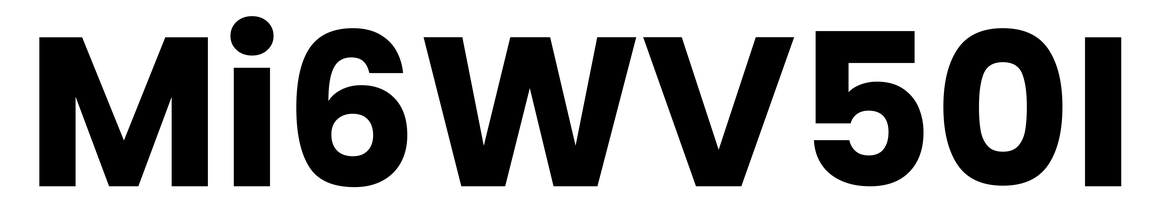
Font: Poppins-Bold